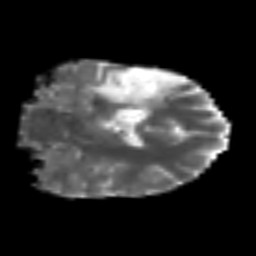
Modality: MD
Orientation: coronal
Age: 47
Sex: female
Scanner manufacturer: siemens
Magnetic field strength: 3 T
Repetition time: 6.1 s
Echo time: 0.101 s